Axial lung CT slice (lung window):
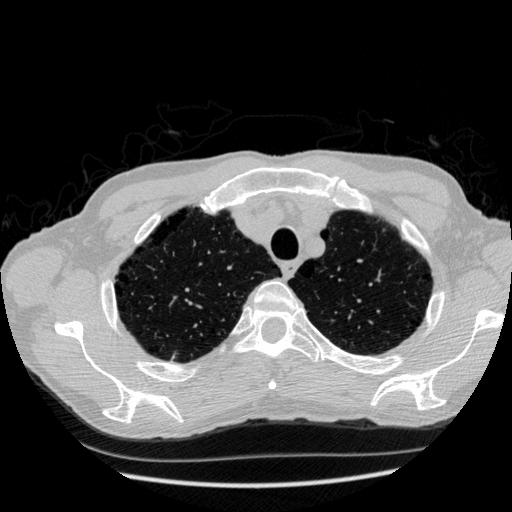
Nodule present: no